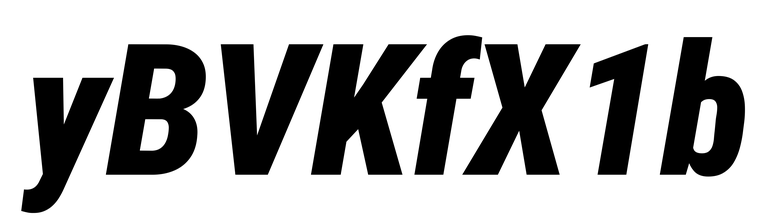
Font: Roboto-Italic_Condensed_Black_Italic